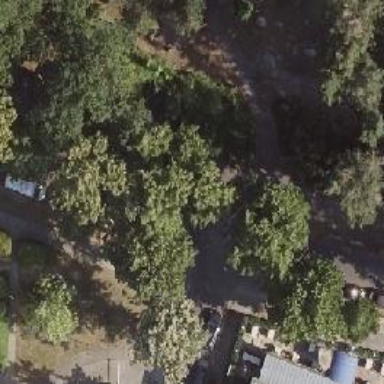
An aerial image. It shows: Avenue of deciduous broadleaved trees.